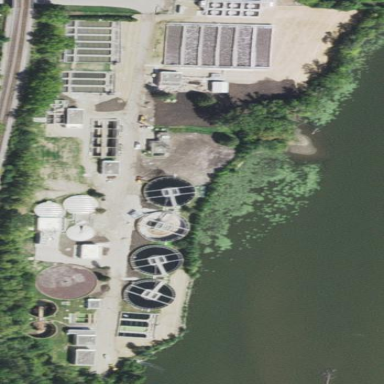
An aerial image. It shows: View of wastewater plant.